Question: I am creating a program that sends a text message and then depending on the reply I want to perform a specific action. Anyways here is my code:
'''
using Microsoft.Office.Interop.Outlook;
using Outlook = Microsoft.Office.Interop.Outlook;
static void Main()
{
var outlook = new Microsoft.Office.Interop.Outlook.Application();
// fire event when a new email arives
outlook.NewMailEx += new ApplicationEvents_11_NewMailExEventHandler(oApp_NewMailEx);
// etc
}
static void oApp_NewMailEx(string EntryIDCollection)
{
var outlook = new Microsoft.Office.Interop.Outlook.Application();
MailItem temp = (MailItem)outlook.Session.GetItemFromID(EntryIDCollection, Missing.Value);
var body = temp.Body; // the body of the email is null! I tried waiting and it is null until I open it...
Console.WriteLine(body);
}
'''
This part is not important but I send the "text message" with this function:
'''
// send text message "att.txt.net only works with at&t phones"
public static int SendEmail(string recipeint = "<PHONE>@att.txt.net")
{
try
{
// Create the Outlook application by using inline initialization.
Outlook.Application oApp = new Outlook.Application();
//Create the new message by using the simplest approach.
Outlook.MailItem oMsg = (Outlook.MailItem)oApp.CreateItem(Outlook.OlItemType.olMailItem);
Outlook.Accounts accounts = oMsg.Session.Accounts;
foreach (Outlook.Account account in accounts)
{
// When the e-mail address matches, send the mail.
if ( account.SmtpAddress.Contains("gmail") )
{
oMsg.SendUsingAccount = account;
break;
}
}
// If you want to, display the message.
oMsg.Display(true); //modal
//Add a recipient.
Outlook.Recipient oRecip = (Outlook.Recipient)oMsg.Recipients.Add(recipeint);
oRecip.Resolve();
//Set the basic properties.
oMsg.Subject = "This is the subject of the test message";
oMsg.Body = "This is the text in the message.";
//Add an attachment.
// TODO: change file path where appropriate
//String sSource = "C:\setupxlg.txt";
//String sDisplayName = "MyFirstAttachment";
//int iPosition = (int)oMsg.Body.Length + 1;
//int iAttachType = (int)Outlook.OlAttachmentType.olByValue;
//Outlook.Attachment oAttach = oMsg.Attachments.Add(sSource, iAttachType, iPosition, sDisplayName);
//Send the message.
oMsg.Save();
oMsg.Send();
//Explicitly release objects.
oRecip = null;
//oAttach = null;
oMsg = null;
oApp = null;
}
// Simple error handler.
catch (System.Exception e)
{
Console.WriteLine("{0} Exception caught: ", e);
}
//Default return value.
return 0;
}
'''
So I am able to send an email with my gmail account and when I reply to the text message the function 'oApp_NewMailEx' gets executed with the id of the new email. I am able to get the subject but the body does not get downloaded until I hover my mouse over the email or open the email. I already waitied 2 minutes on another thread and then tried to see the body and it was still null.
---

It looks gray out because I did not run outlook as an administrator. If You run outlook as an admin you will be able to update the security settings.
I also imported the Microsoft Outlook 14.0 Object library as a reference.
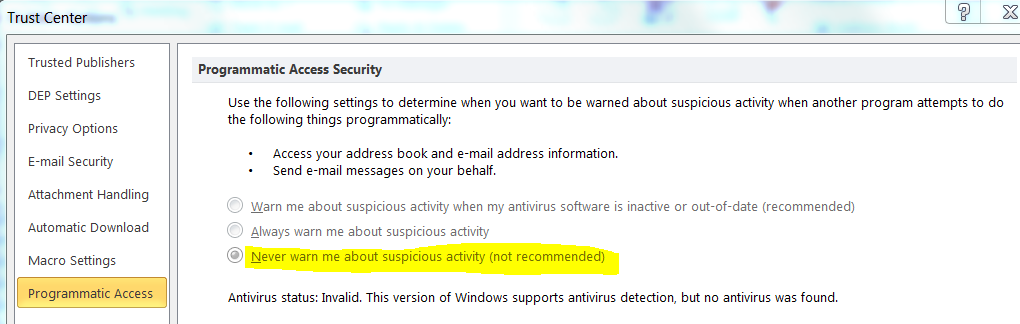
Answer: Once I received the email I called the send and receive method. wait a little and then I was able to read the body.
'''
outlook.Session.SendAndReceive(false);
'''